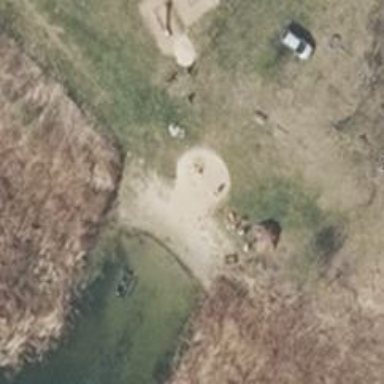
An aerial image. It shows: Bathing place on leisure land.